Question: Thanks to SeanKendle over at <URL>, I've made progress on the appearance of my site, but as you can see:

...it still needs some work, specifically that the first row needs to start below the tabs. How can I accomplish that? It doesn't seem like adding padding to the tab widget would help, as it is already being encroached on by the dynamically generated html, so I'm at a loss as to how to "push down" that first row.
The fundamental html, css, and jQuery can be seen here: <URL>
...and the html generating code is like this:
'''
$.getJSON('Content/NBCCJr.json', function (data) {
// I tried renaming the above to nbcc.json, but it won't work with that name...?!? $.getJSON('Content/nbcc.json', function (data) {
$.each(data, function (i, dataPoint) {
if (IsYear(dataPoint.category)) {
htmlBuilder += '<div class="yearBanner">' + dataPoint.category + '</div>';
} else { // see snippet at top of unit for dealing with landscape-oriented books (such as some children's books) to change height and width of img
htmlBuilder += '<section class="wrapper" ><a id="mainImage" class="floatLeft" href="' +
dataPoint.imghref + '"' + ' target="_blank"><img height="160" width="107" src="' +
dataPoint.imgsrc + '"' +
dataPoint.imgalt + '></img></a>' +
'<div id="prizeCategory" class="category">' +
dataPoint.category +
'</div><br/><cite id="prizeTitle" >' +
dataPoint.title +
'</cite><br/><div id="prizeArtist" class="author">' +
dataPoint.author +
'</div><br/>';
if (dataPoint.kindle.trim().length > 2) {
htmlBuilder += '<button><a href="' + Urlize(dataPoint.kindle) + '"' +
' target="_blank">Kindle</a></button>';
}
if (dataPoint.hardbound.trim().length > 2) {
htmlBuilder += '<button><a href="' + Urlize(dataPoint.hardbound) + '"' +
' target="_blank">Hardbound</a></button>';
}
if (dataPoint.paperback.trim().length > 2) {
htmlBuilder += '<button><a href="' + Urlize(dataPoint.paperback) + '"' +
//'class="float-right" target="_blank">Paperback</a></button>';
' target="_blank">Paperback</a></button>';
}
htmlBuilder += '</section>';
}
}); //each
$('#BooksContent').append(htmlBuilder);
'''
I added this to section.wrapper in the CSS:
'''
padding-top:25px;
'''
...but I still have, as you can see, that encroachment upwards of the first row of dynamic html. Do I need to add something to the CSS regarding the tab widget, or alter the generation of html, or...???
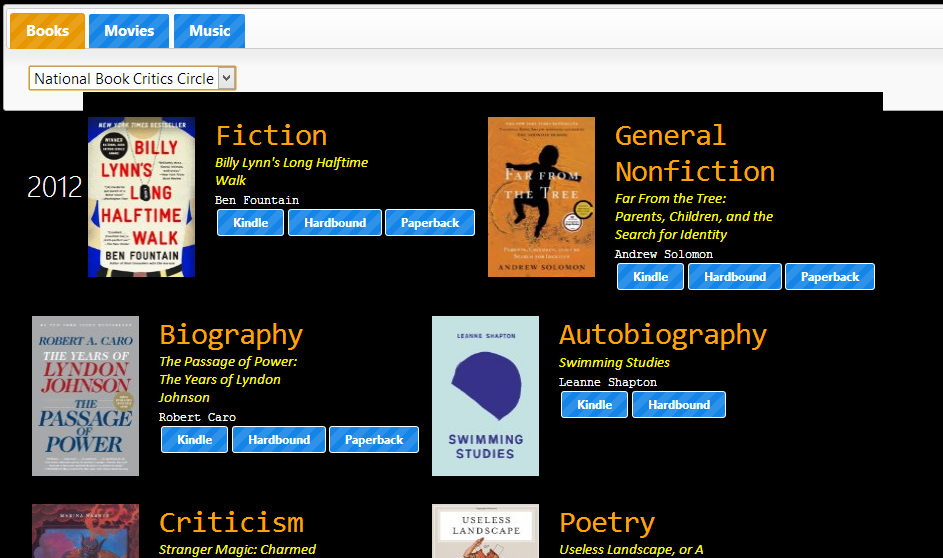
Answer: Instead of 'padding-top' try 'margin-top' and see if it's any different. Padding would just expand the background since it's padded inside, the margin should lower the entire thing.